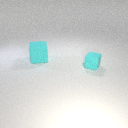
small cyan rubber cube in front of large cyan rubber cube